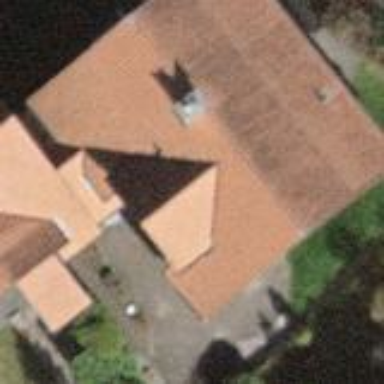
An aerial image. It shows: Simple house.